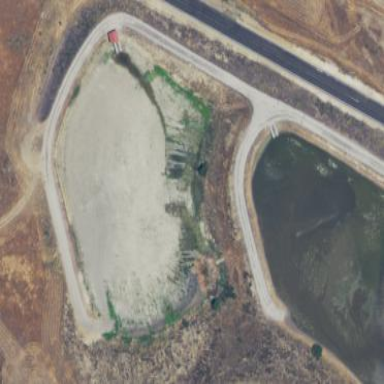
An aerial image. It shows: Pond which serves as water storage reservoir.